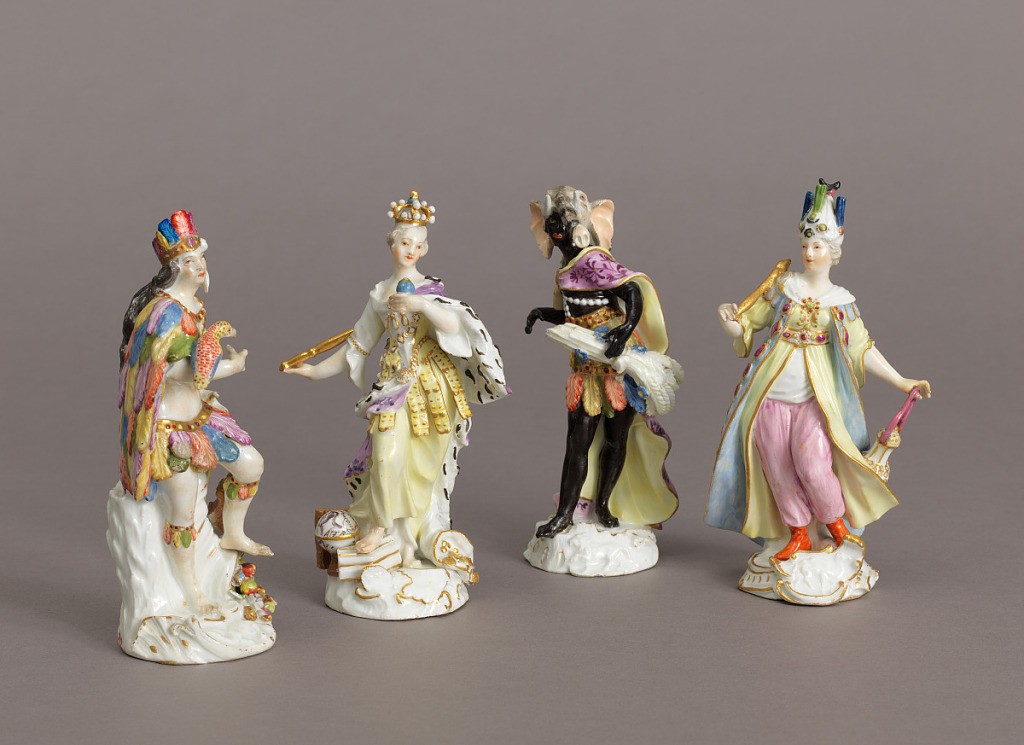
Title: Allegorical Figures of the "Four Continents"
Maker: Meissen Porcelain Manufactory, German, active from 1710 to the present
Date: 18th–19th century
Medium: hard paste porcelain, vitreous enamel, gold
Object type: figures
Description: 1960-1-29-a/d: (a): Standing female figure, wearing jeweled mantl...;     1960-1-29-a: Standing female figure, wearing jeweled mantle and...;     1960-1-29-b: Standing female figure, wearing ermine and crown, ...;     1960-1-29-c: Standing female figure, wearing feather skirt, man...;     1960-1-29-d: Standing female figure, wearing feather skirt, man...